Question: - I have created and successfully created my pdf file in php with fpdf
library support.- But the problem is my footer is showing more space.- I want to reduce the space underneath my text. My output is like
this:

Here my code goes:
'''
<?php
require('fpdf/fpdf.php');
class PDF extends FPDF {
function Header() {
$this->SetY(0.208333);
}
function Footer() {
if ($this->footer <> 1)
{
$this->SetY(-15);
}
else
{
echo "bye";
}
}
}
//class instantiation
$pdf=new PDF("l","in",array(8.5,4.17));
$pdf->SetFont('Arial','',8);
$pdf->footer = -15;
//Array2
$datas = array
(
'Address1' => array
(
'Name' => 'Vijaya',
'Area' => 'Valasaravakkam',
'City' => 'Chennai',
),
'Address2' => array
(
'Companyname' => 'Vy Systems',
'Area' => 'Valasaravakkam',
'City' => 'Chennai',
),
'Address3' => array
(
'Companyname' => 'Vy Systems1',
'Area' => 'Valasaravakkam1',
'City' => 'Chennai1',
),
);
//Array2
$datas1 = array
(
'Address4' => array
(
'Name' => 'Jaya',
'Area' => 'Valasaravakkam',
'City' => 'Chennai',
),
);
foreach($datas1 as $address1 => $details1)
{
//pdf_set_text_pos($pdf, 1240, 490);
//$pdf->ln(1);
foreach($datas as $address => $details)
{
$pdf->SetMargins(0,0,0.3);
$pdf->AddPage();
if((is_array($details)) and (is_array($details1)))
{
foreach($details1 as $rows1 => $value1)
{
$pdf->SetX(0.520833);
$pdf->MultiCell(0, 0.2, $value1, 0, "L");
}
$pdf->ln(1.96);
foreach($details as $rows => $value)
{
$pdf->SetX(5);
$pdf->MultiCell(5, 0.2, $value, 0, "L");
}
}
}//end of sub foreach
}//end of main foreach
$pdf->Output();
?>
'''
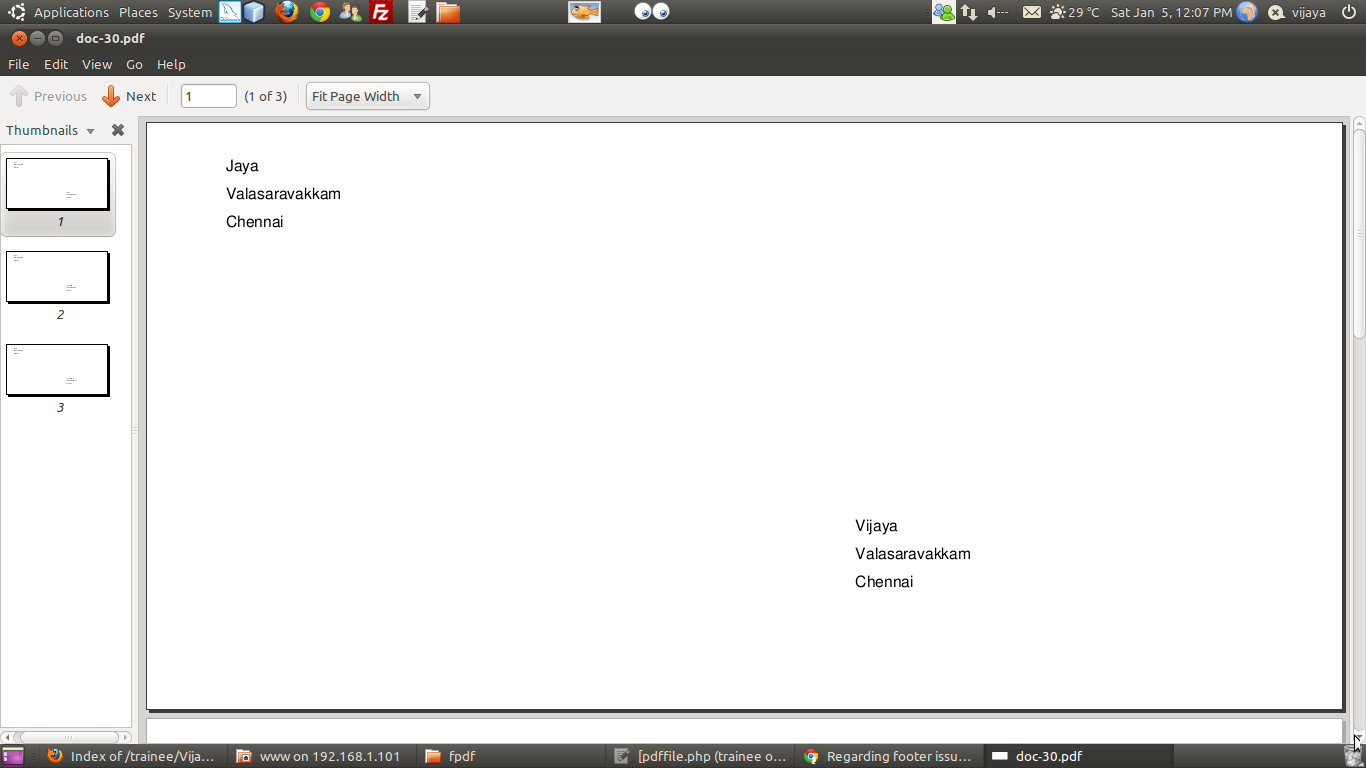
Answer: I didn't follow the code completely, but it seems you're using the Header and Footer methods to set Y and nothing more, expecting that to be enough to correctly position the MultiCells being output outside of the Header and Footer. Maybe so, but the interaction of positioning inside and outside the Header/Footer isn't well defined.
For example, the process may be something like this: Y is calculated for the MultiCell, that trips the footer, the footer changes Y, the MultiCell is output. Is this the original Y, the revised (by the footer Y), or some other value? Absent a precise definition of what happens, you've set up a complex sequence of things that would be very difficult to sort out.
I would suggest vastly simplifying the code. You may find that the automatic header/footer tripping isn't helpful at all. In that case, turn off the auto page break, get rid of the Footer/Header functions, and totally control each page yourself. That way at least you have a clear, reliable model of what's going on.